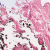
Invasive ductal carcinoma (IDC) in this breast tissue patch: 0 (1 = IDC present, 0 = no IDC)